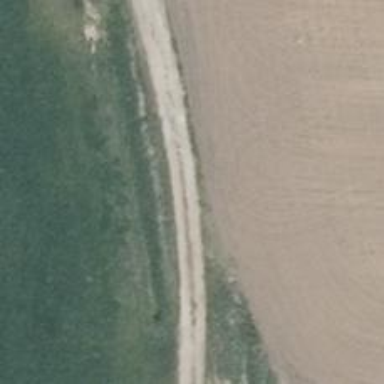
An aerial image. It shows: Grassy track with grade5 tracktype.